Field crop: maize
Growth stage: 1
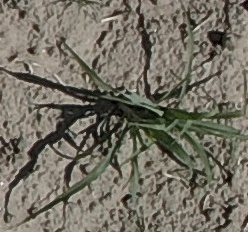
Species: sorghum